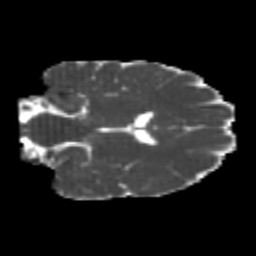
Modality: MD
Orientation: coronal
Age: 21
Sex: female
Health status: healthy
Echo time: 0.074 s